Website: walmart
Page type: delivery-shipping
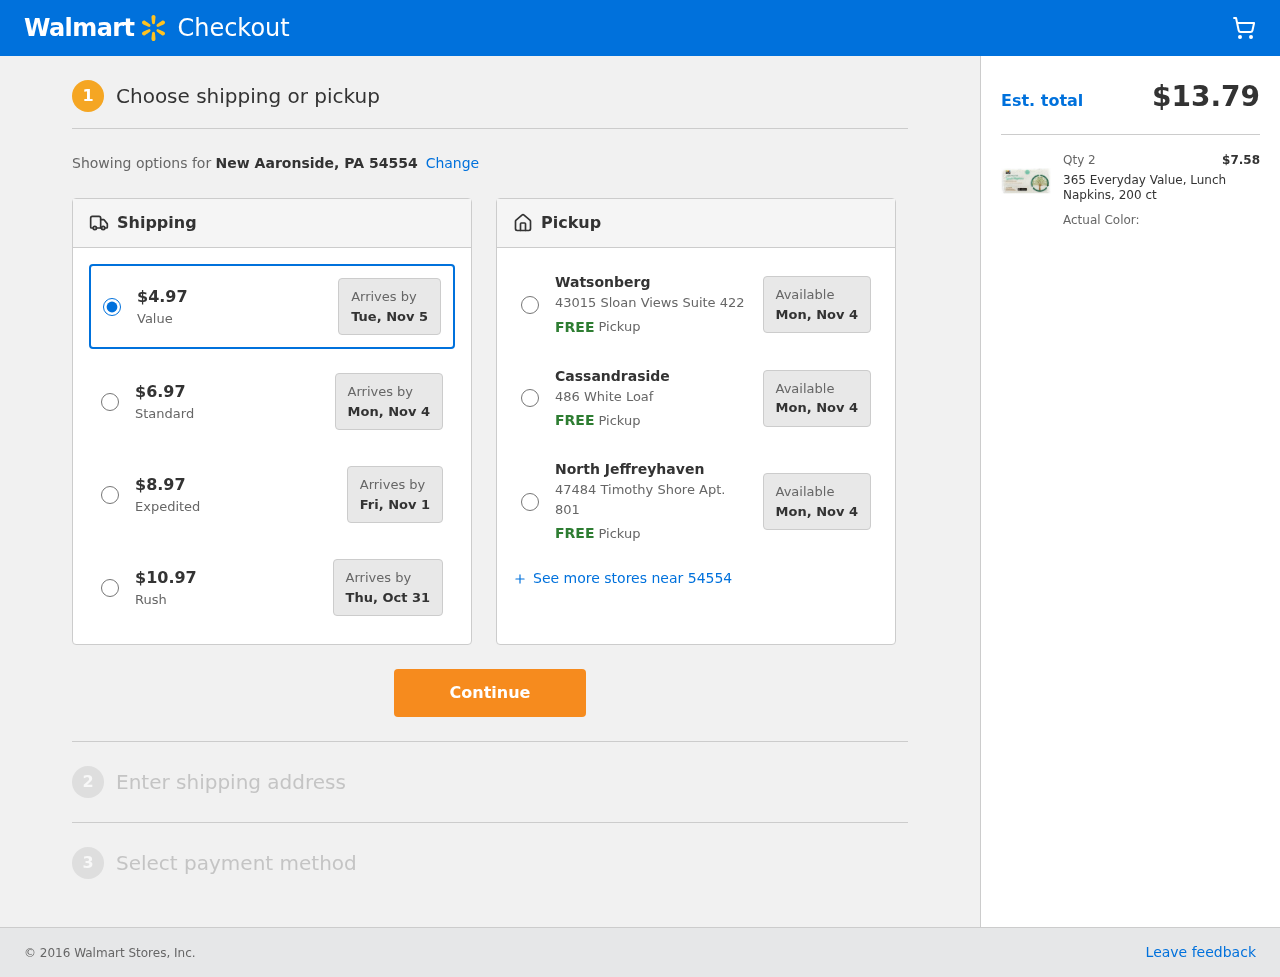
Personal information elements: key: PII_CITY_STATE_ZIP
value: New Aaronside, PA 54554
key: PII_LOCATION1_CITY
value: Watsonberg
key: PII_LOCATION1_STREET
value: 43015 Sloan Views Suite 422
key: PII_LOCATION2_CITY
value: Cassandraside
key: PII_LOCATION2_STREET
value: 486 White Loaf
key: PII_LOCATION3_CITY
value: North Jeffreyhaven
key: PII_LOCATION3_STREET
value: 47484 Timothy Shore Apt. 801
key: PII_POSTCODE
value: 54554
Product elements: key: PRODUCT1_NAME
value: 365 Everyday Value, Lunch Napkins, 200 ct
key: PRODUCT1_PRICE
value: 3.79
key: PRODUCT1_QUANTITY
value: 2
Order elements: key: ORDER_SHIPPING_COST
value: $4.97
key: ORDER_SHIPPING_COST
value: $6.97
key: ORDER_SHIPPING_COST
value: $8.97
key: ORDER_SHIPPING_COST
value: $10.97
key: ORDER_DELIVERY_DATE
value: Fri, Nov 1
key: ORDER_DELIVERY_DATE
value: Tue, Nov 5
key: ORDER_DELIVERY_DATE
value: Mon, Nov 4
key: ORDER_DELIVERY_DATE
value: Thu, Oct 31
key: ORDER_TOTAL
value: $13.79